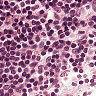
Metastatic tissue present: no